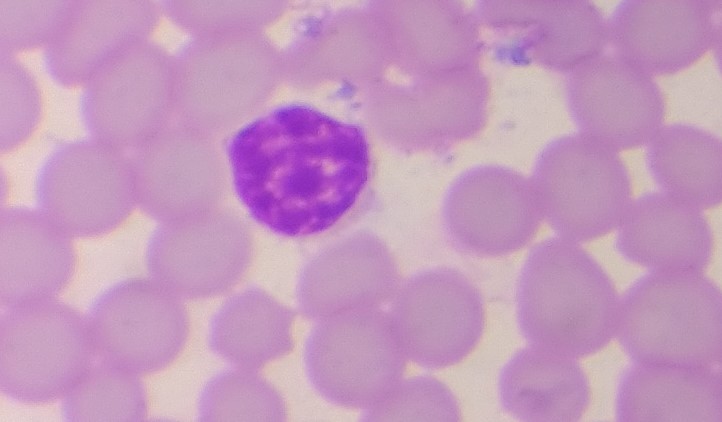
White blood cell type: Lymphocyte